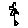
Label: flower